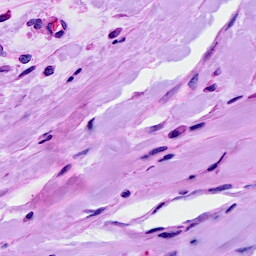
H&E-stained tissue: Breast